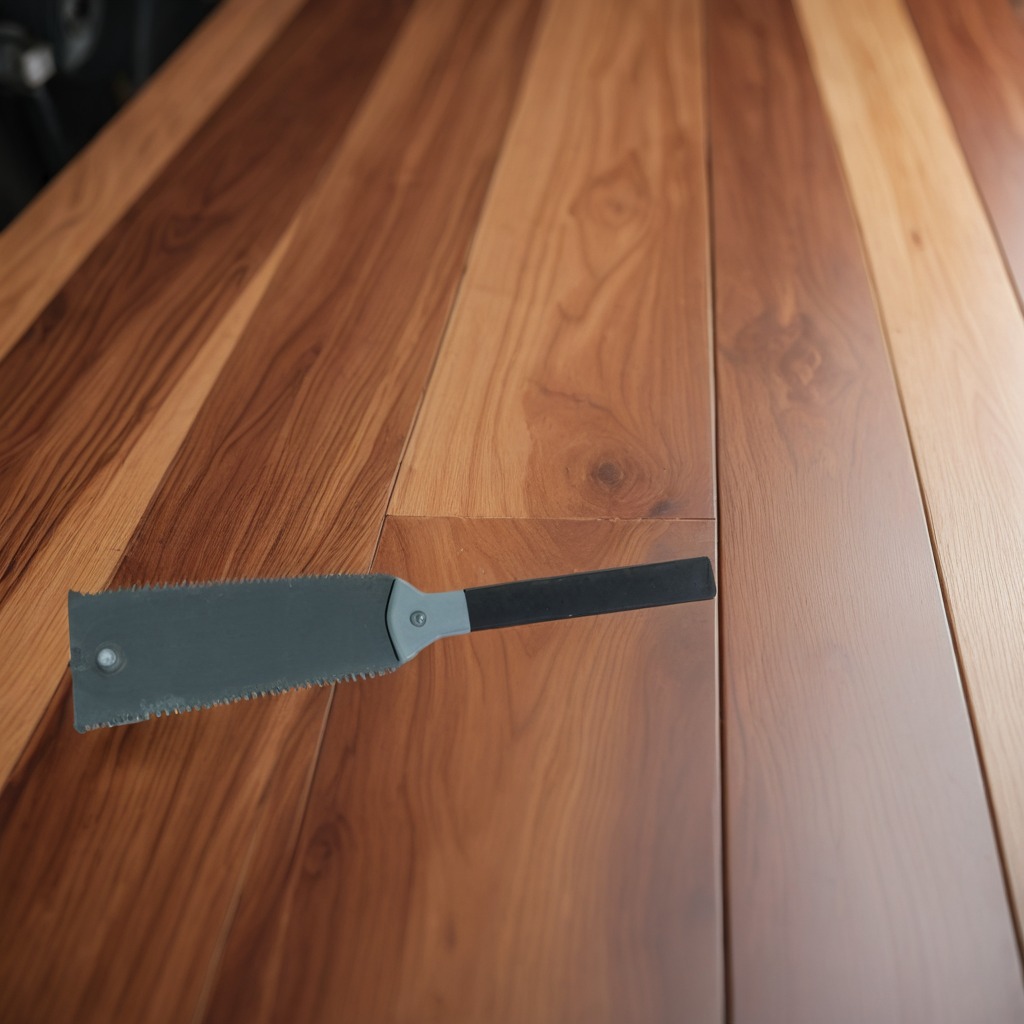
A metal saw is lying on the wooden table in a carpentry studio.